Question: I am trying to make a small HTML-wysiwyg with a 'JTextPane' but I can't get the 'BackgroundAction' to work. I am using 'setCharacterAttributes' on the 'StyledDocument' of the 'JTextPane' but it seems problematic. The view is ok but the 'Document' is not.
Here is a small demo code showing the problem. There are 2 'JTextPane':
1. I set the background color of my text in the first one
2. I retrieve the text of the first JTextPane and set it on the second one
--> They don't show the same thing although they have the same text.
Is there a way to set the background color on the current selected text and have the 'JTextPane' report an updated HTML-text?
'''
import java.awt.Color;
import java.awt.GridBagConstraints;
import java.awt.GridBagLayout;
import javax.swing.JFrame;
import javax.swing.JPanel;
import javax.swing.JTextPane;
import javax.swing.SwingUtilities;
import javax.swing.text.SimpleAttributeSet;
import javax.swing.text.StyleConstants;
import javax.swing.text.StyledDocument;
public class TestDifferentStyles {
private void initUI() {
JFrame frame = new JFrame(TestDifferentStyles.class.getSimpleName());
frame.setDefaultCloseOperation(JFrame.EXIT_ON_CLOSE);
final JTextPane textPane = new JTextPane();
final JTextPane textPane2 = new JTextPane();
textPane2.setEditable(false);
textPane.setContentType("text/html");
textPane2.setContentType("text/html");
textPane.setText("<html><head></head><body><p>Hello world</p></body></html>");
SimpleAttributeSet set = new SimpleAttributeSet();
StyleConstants.setForeground(set, Color.GREEN);
StyleConstants.setBackground(set, Color.BLACK);
((StyledDocument) textPane.getDocument()).setCharacterAttributes(0, textPane.getDocument().getLength(), set, false);
JPanel panel = new JPanel(new GridBagLayout());
GridBagConstraints gbc = new GridBagConstraints();
gbc.fill = GridBagConstraints.BOTH;
gbc.weightx = 1.0;
gbc.weighty = 1.0;
panel.add(textPane, gbc);
panel.add(textPane2, gbc);
frame.add(panel);
frame.setSize(500, 400);
frame.setVisible(true);
SwingUtilities.invokeLater(new Runnable() {
@Override
public void run() {
System.err.println(textPane.getText());
textPane2.setText(textPane.getText());
}
});
}
public static void main(String[] args) {
javax.swing.SwingUtilities.invokeLater(new Runnable() {
@Override
public void run() {
new TestDifferentStyles().initUI();
}
});
}
}
'''
The output result (the black border are around each 'JTextPane'):

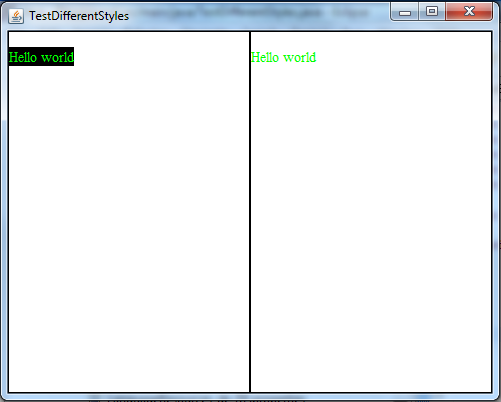
Answer: Here is the code for an Action that can set the background color:
'''
public class BackgroundColorAction extends StyledEditorKit.StyledTextAction {
private Color color;
public BackgroundColorAction(Color color) {
super(StyleConstants.Background.toString());
this.color = color;
}
@Override
public void actionPerformed(ActionEvent ae) {
JEditorPane editor = getEditor(ae);
if (editor == null) {
return;
}
//Add span Tag
String htmlStyle = "background-color:" + Util.getHTMLColor(color);
SimpleAttributeSet attr = new SimpleAttributeSet();
attr.addAttribute(HTML.Attribute.STYLE, htmlStyle);
MutableAttributeSet outerAttr = new SimpleAttributeSet();
outerAttr.addAttribute(HTML.Tag.SPAN, attr);
//Next line is just an instruction to editor to change color
StyleConstants.setBackground(outerAttr, this.color);
setCharacterAttributes(editor, outerAttr, false);
}
}
'''
I had lot of trouble setting background color. But finally, I have managed to crack it.'
Sorry I forgot to post the subroutine. Here you go:
'''
/**
* Convert a Java Color to equivalent HTML Color.
*
* @param color The Java Color
* @return The String containing HTML Color.
*/
public static String getHTMLColor(Color color) {
if (color == null) {
return "#000000";
}
return "#" + Integer.toHexString(color.getRGB()).substring(2).toUpperCase();
}
'''